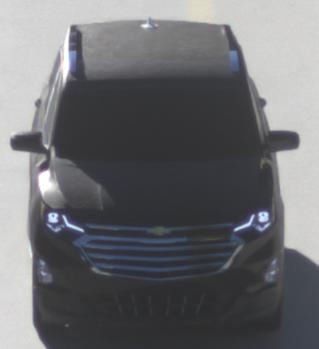
Make: Chevrolet
Model: Equinox
Detailed model: Gen. 2
Model produced from: 2015
Model produced until: 2017
Doors: 5
Color: black
Road condition: wet road
Daytime: sunrise or sunset
Contrast: medium contrast